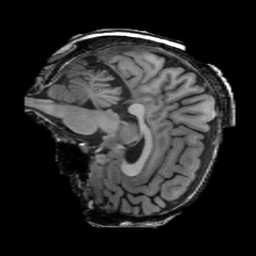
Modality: T1w
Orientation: sagittal
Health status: ill
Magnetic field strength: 3 T